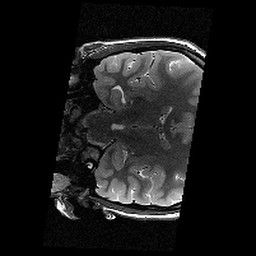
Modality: T2w
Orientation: coronal
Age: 12
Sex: female
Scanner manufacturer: siemens
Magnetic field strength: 3 T
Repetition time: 9.23 s
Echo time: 0.067 s